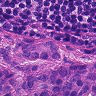
Metastatic tissue present: yes